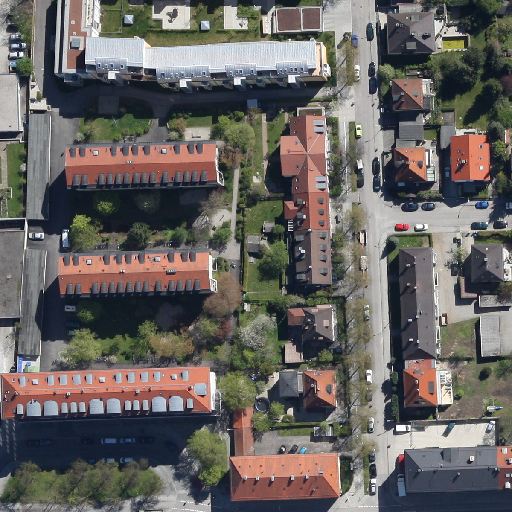
Referring expression: road